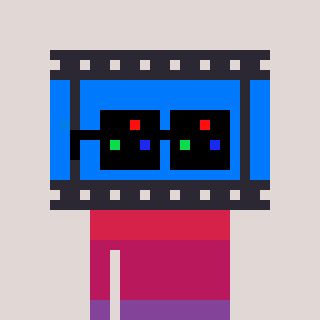
a pixel art character with square black sunglasses, a film strip-shaped head and a bluegrey-colored body on a warm background